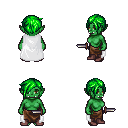
a pixel art fantasy rpg character, female body template, orc, green skin, white cape, robe skirt, green pixie cut hairstyle, maroon shoes, dagger, four views (front, back, left, right), 2x2 character sprite sheet, small pixel art, hard edges, no anti-aliasing